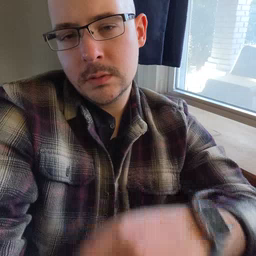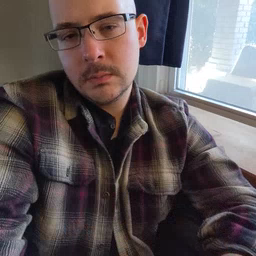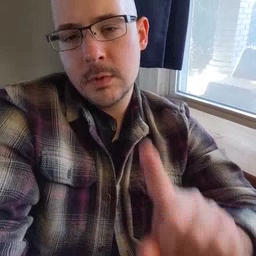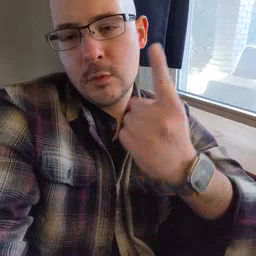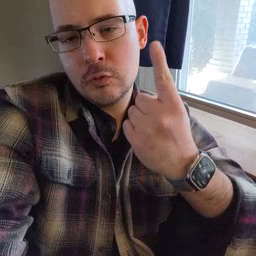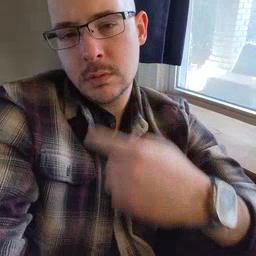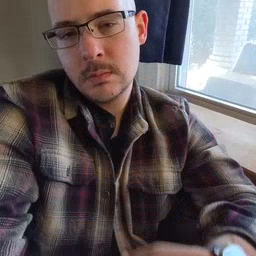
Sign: first